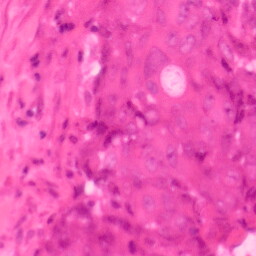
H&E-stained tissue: Colon